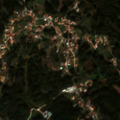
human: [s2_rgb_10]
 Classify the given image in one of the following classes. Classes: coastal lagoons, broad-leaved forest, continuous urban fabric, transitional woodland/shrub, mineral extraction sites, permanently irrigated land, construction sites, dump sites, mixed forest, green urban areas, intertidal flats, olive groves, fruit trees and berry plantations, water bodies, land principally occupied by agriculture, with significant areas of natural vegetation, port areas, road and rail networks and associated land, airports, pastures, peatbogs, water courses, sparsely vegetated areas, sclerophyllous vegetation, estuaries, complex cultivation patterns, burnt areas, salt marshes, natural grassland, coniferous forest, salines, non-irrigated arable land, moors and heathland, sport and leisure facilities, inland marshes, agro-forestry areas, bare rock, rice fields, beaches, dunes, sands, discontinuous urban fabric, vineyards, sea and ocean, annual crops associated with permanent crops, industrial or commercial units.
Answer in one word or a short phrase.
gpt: discontinuous urban fabric, broad-leaved forest, mixed forest, transitional woodland/shrub